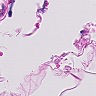
Metastatic tissue present: no